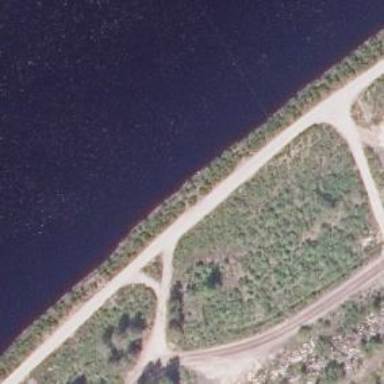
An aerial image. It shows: Track with embankment.